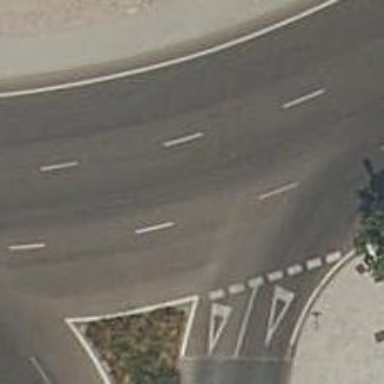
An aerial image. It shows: Tertiary road with asphalt surface leading to roundabout junction.